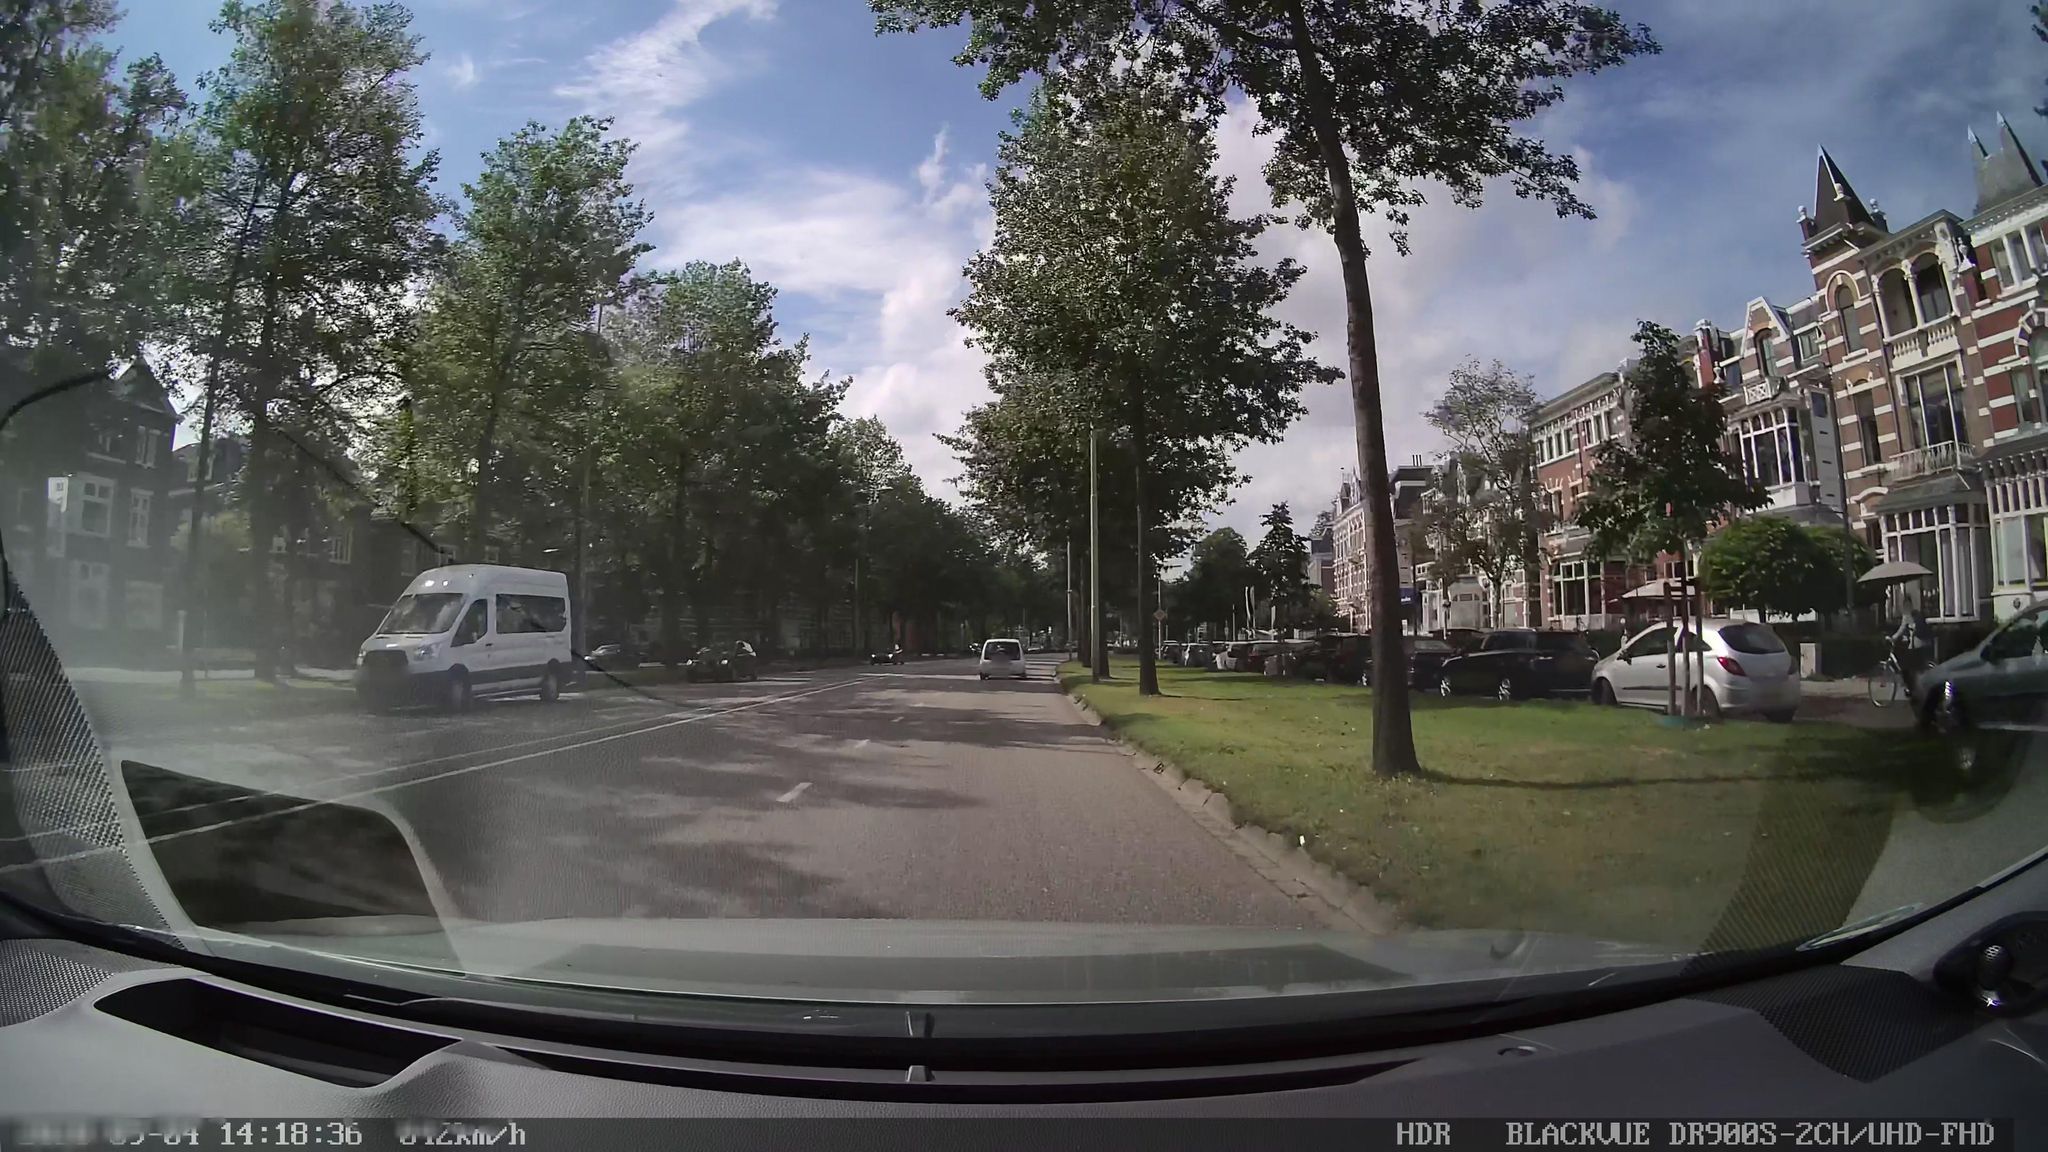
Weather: clear
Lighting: day
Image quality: good
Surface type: driving surface
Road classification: primary
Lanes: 4
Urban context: urban centre
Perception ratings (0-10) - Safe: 7.72, Lively: 9.24, Beautiful: 6.83, Boring: 1.73, Depressing: 1.92, Wealthy: 7.59